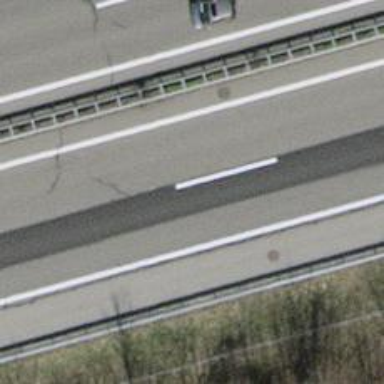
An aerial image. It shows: Asphalt motorway.